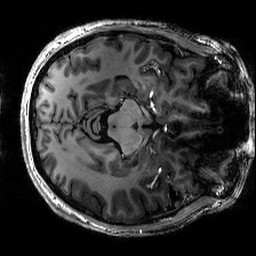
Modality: T1w
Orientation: axial
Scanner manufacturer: siemens
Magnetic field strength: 6.98 T
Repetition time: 2.5 s
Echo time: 0.00288 s